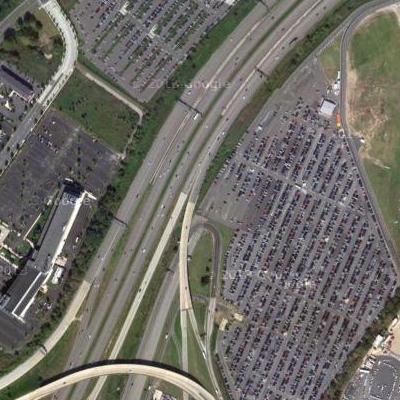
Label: Parking